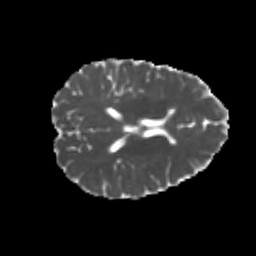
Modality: MD
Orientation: axial
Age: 22
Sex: female
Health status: healthy
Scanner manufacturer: philips
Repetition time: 7.389 s
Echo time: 0.08599 s